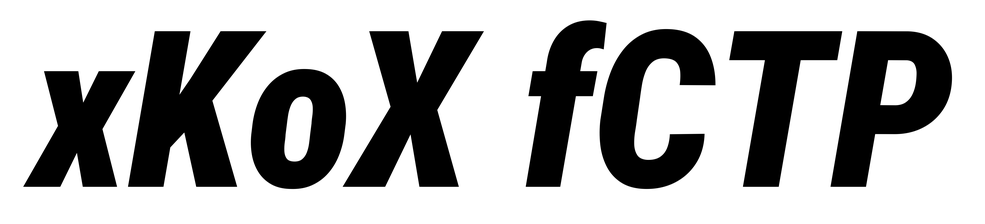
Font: Roboto-Italic_Condensed_Black_Italic